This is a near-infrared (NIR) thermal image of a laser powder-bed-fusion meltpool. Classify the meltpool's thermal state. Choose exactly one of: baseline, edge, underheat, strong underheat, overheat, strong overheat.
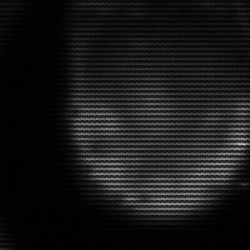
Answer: edge